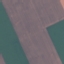
Land use / land cover: AnnualCrop